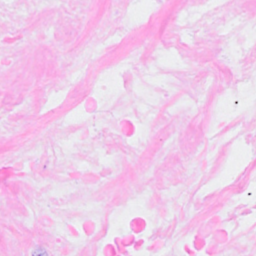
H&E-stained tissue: Breast